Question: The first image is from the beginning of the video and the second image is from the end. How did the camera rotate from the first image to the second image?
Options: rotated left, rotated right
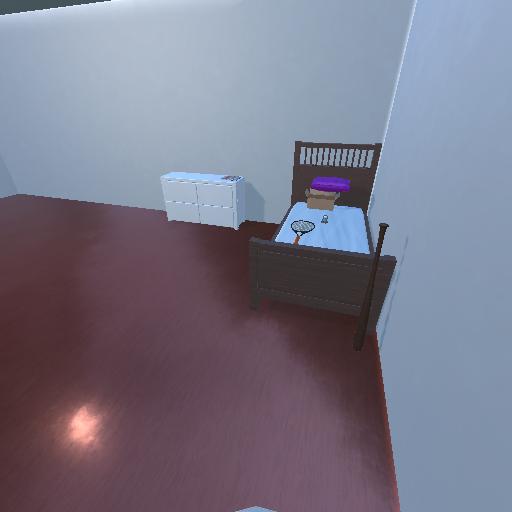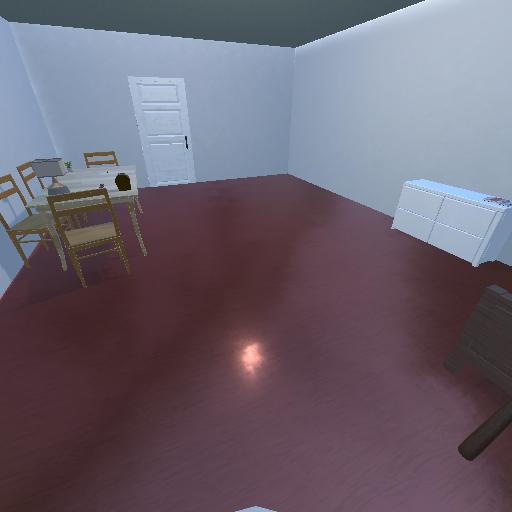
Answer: rotated left